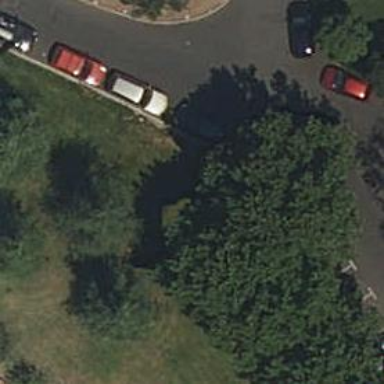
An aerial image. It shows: Bicycle parking area with stands.